Question: I'm using ExtJS to create a single-slider, which happens to be below a drop down menu. I've noticed that everytime the thumb is selected the z-index is set to 10,000. Which causes a problem when the menu is opened:

I kinda tracked down the problem and it has to do with the 'topZIndex' property in 'Thumb.js'.
'''
onBeforeDragStart : function(e) {
if (this.disabled) {
return false;
} else {
this.slider.promoteThumb(this);
return true;
}
}
'''
'promoteThumb' goes to (which might be the problem):
'''
/**
* @private
* Moves the given thumb above all other by increasing its z-index. This is
* called when as drag any thumb, so that the thumb that was just dragged
* is always at the highest z-index. This is required when the thumbs are
* stacked on top of each other at one of the ends of the slider's
* range, which can result in the user not being able to move any of them.
* @param {Ext.slider.Thumb} topThumb The thumb to move to the top
*/
promoteThumb: function(topThumb) {
var thumbs = this.thumbs,
ln = thumbs.length,
zIndex, thumb, i;
for (i = 0; i < ln; i++) {
thumb = thumbs[i];
if (thumb == topThumb) {
thumb.bringToFront();
} else {
thumb.sendToBack();
}
}
}
'''
appears to be the problem. Even though there is only 1 thumb for the single slider, this method is being called.
:
Short of going into the ExtJS source and changing 'topZIndex', I have tried:
1. Setting topZIndex to 0 when I create the slider (didn't work, because its not a valid property)
2. Setting the style' property when I create the sliderstyle: { z-index: '0' }'
3. Using the 'change' listener to attempt to set the style: change: function( slider, newValue, thumb, eOpts )
{
...
thumb.getEl().setStyle('z-index', '0');
slider.getEl().setStyle('z-index', '0'); //tried both of these
}
Is there a way to fix this problem? Is this a bug with ExtJS because a single thumb doesn't need to appear above another thumb?
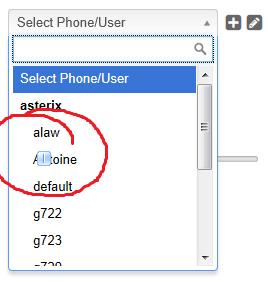
Answer: Inside 'Thumb.js', there is a method called 'sendToBack()' which returns the thumb of the slider back to a z-index of 0. It seems like this should be in the 'onDragEnd' method of the 'Slider' class, but alas!
I basically added it myself by using a 'dragend' event listener:
'''
Ext.create('Ext.slider.Single',
{
width: 250,
value: 10,
...
listeners:
{
...,
dragend: function(slider, e, eOpts){
if(slider && slider.thumbs && slider.thumbs.length === 1){
slider.thumbs[0].sendToBack();
}
}
}
})
'''
The key here was 'slider.thumbs[0].sendToBack()'